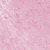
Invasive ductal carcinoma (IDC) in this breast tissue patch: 0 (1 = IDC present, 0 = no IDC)